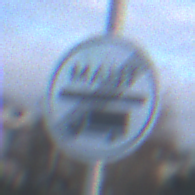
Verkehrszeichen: EndeMautpflicht
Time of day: SunriseSunset
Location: Outdoor (Suburban)
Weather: PartlyCloudy
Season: NotSpecified
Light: Natural